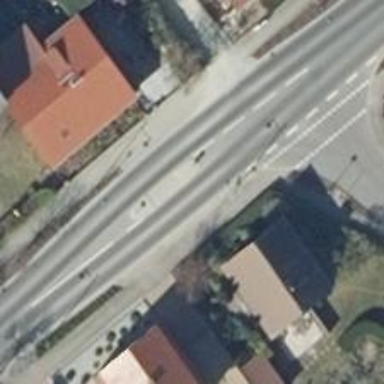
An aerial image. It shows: Chicane for traffic calming.